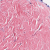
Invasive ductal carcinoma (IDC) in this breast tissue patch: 0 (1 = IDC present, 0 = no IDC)